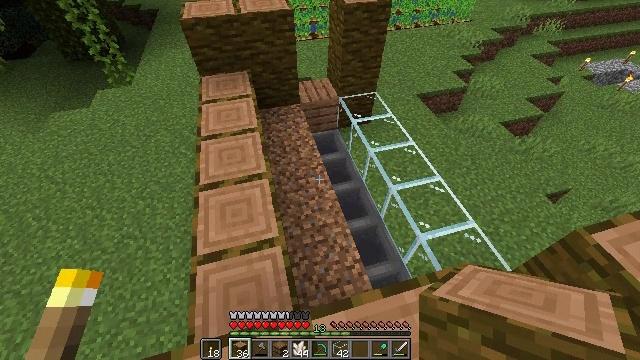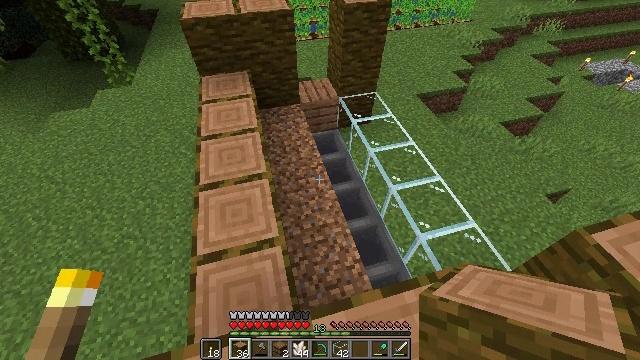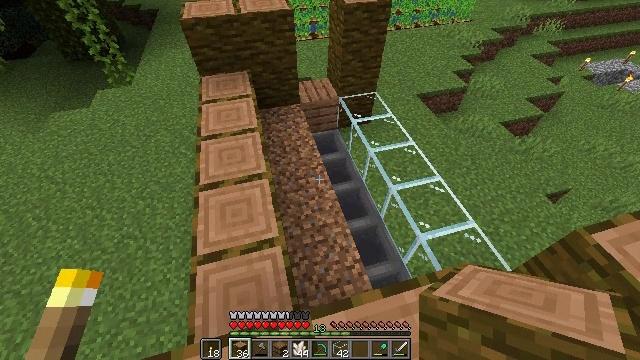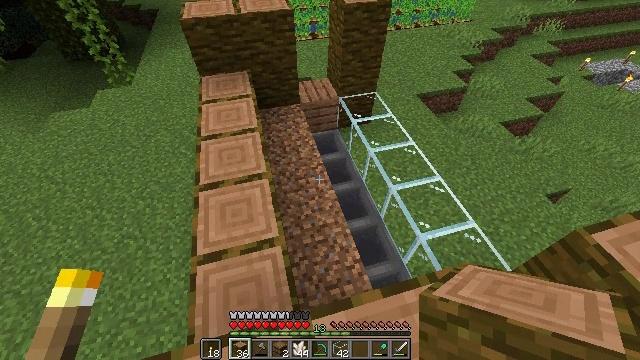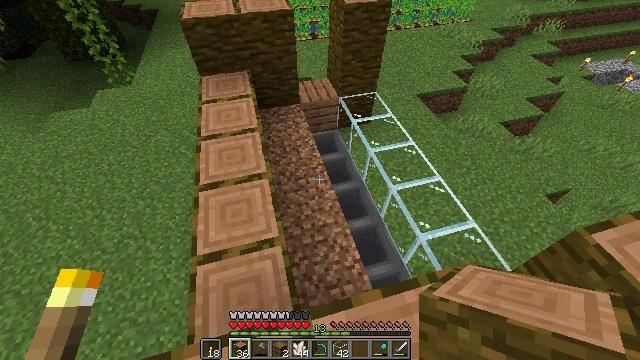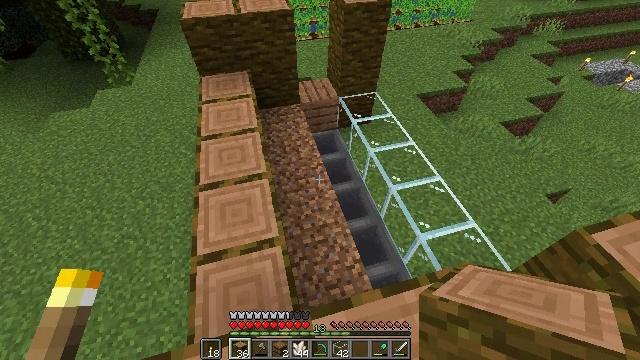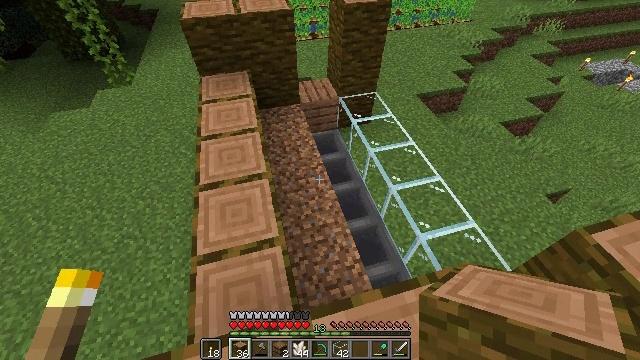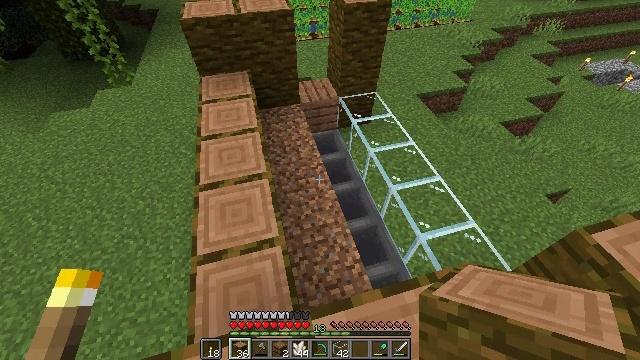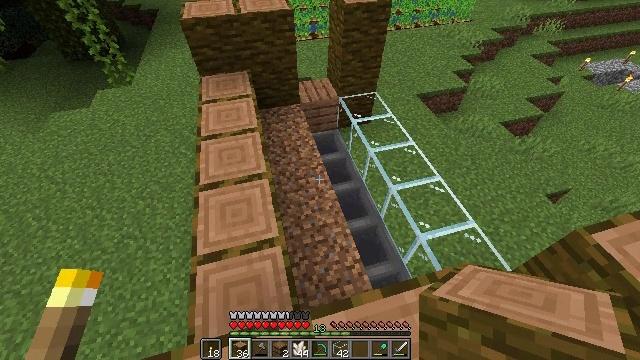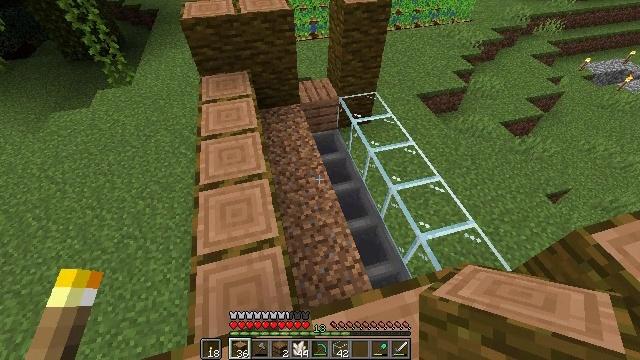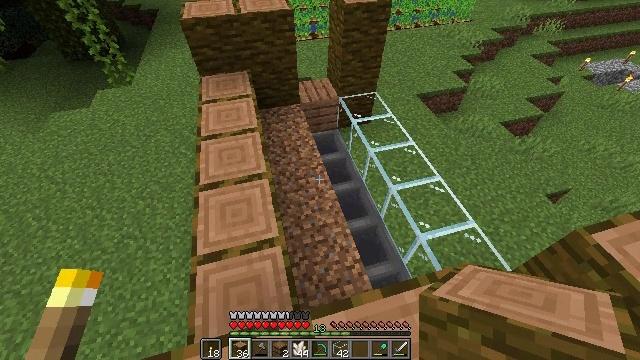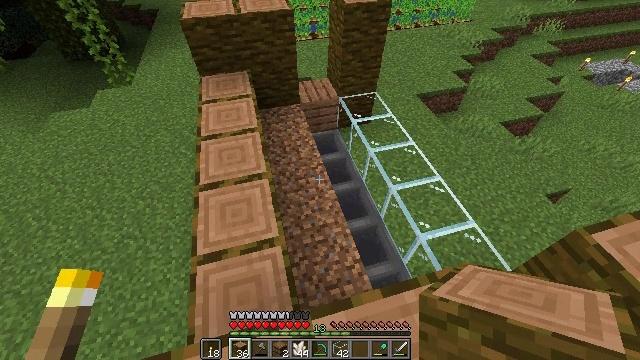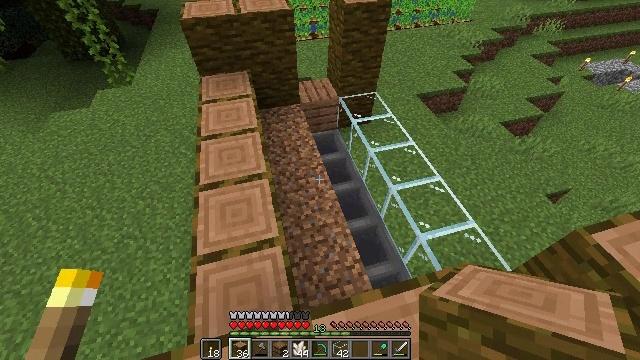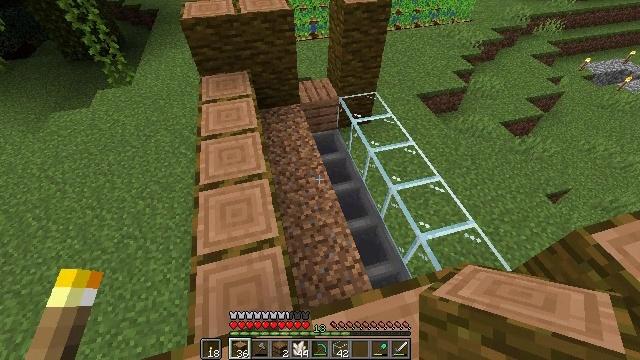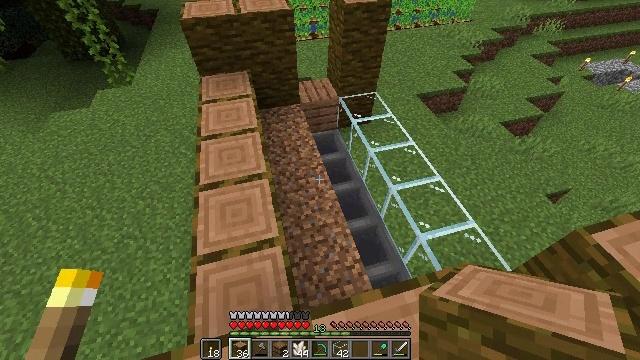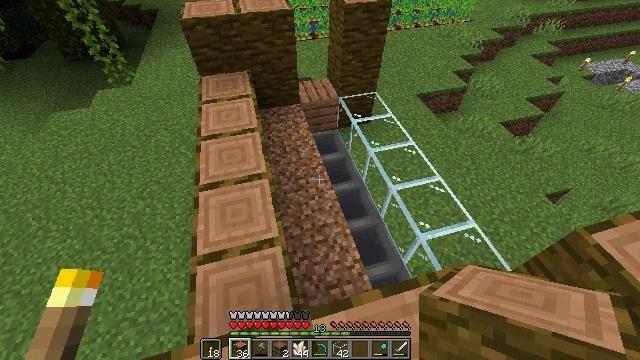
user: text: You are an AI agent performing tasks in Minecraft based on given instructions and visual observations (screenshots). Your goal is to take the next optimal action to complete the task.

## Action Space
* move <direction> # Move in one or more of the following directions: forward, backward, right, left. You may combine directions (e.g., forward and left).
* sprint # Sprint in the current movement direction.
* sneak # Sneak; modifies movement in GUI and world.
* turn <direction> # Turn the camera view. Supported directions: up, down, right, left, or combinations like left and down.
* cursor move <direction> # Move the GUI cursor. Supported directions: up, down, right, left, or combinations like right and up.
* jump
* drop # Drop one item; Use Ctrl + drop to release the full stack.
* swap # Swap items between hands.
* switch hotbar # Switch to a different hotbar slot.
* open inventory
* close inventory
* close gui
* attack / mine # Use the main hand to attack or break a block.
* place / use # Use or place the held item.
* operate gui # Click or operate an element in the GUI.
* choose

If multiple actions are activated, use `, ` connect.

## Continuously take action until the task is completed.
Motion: motion action
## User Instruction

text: Mine jungle planks from a structure.
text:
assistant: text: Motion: no_op
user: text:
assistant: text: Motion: no_op
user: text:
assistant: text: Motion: no_op
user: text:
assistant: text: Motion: no_op
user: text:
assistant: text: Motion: no_op
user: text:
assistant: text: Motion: no_op
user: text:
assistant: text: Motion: no_op
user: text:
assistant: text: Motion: no_op
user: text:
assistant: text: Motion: no_op
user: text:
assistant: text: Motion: no_op
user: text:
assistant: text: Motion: no_op
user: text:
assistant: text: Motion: no_op
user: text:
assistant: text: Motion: no_op
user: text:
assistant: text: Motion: no_op
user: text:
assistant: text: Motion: no_op
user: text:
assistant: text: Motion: no_op
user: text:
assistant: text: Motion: no_op
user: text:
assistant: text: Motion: no_op
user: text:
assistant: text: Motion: no_op
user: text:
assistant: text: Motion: no_op
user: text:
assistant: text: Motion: no_op
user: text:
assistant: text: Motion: no_op
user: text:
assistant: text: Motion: no_op
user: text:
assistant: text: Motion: no_op
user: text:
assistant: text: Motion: no_op
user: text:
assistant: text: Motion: no_op
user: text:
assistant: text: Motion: no_op
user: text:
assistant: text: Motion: no_op
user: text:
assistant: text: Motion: no_op
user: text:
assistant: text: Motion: no_op